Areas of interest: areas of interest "Hengxin Oriental Cultural and Creative Industry Park"
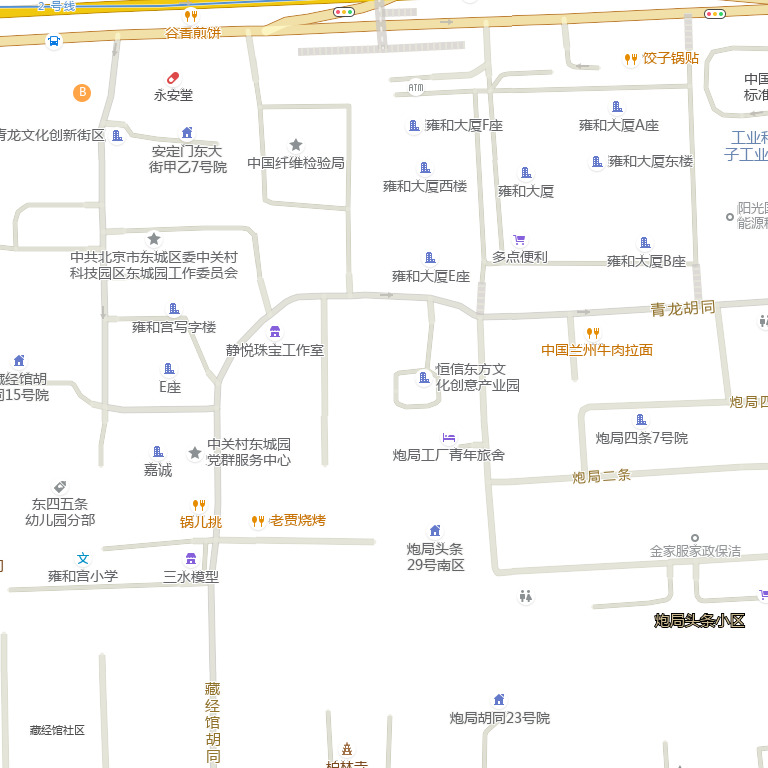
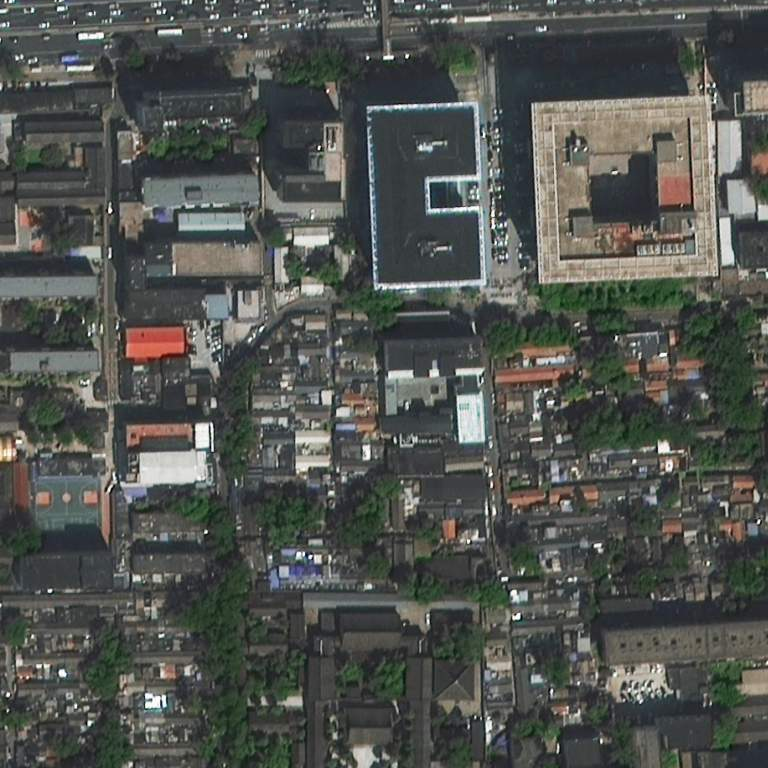